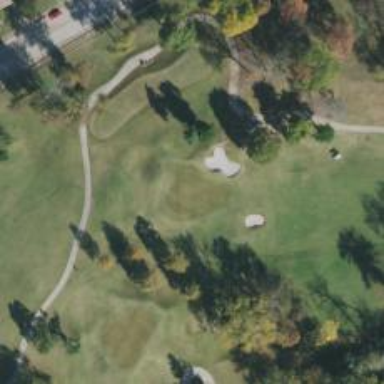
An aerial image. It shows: View of golf hole.